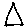
Label: triangle